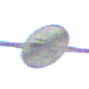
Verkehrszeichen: EndeVerbotUeberholenEinspurigeFahrzeuge
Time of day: Night
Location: Outdoor (Nature)
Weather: Clear
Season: NotSpecified
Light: Natural